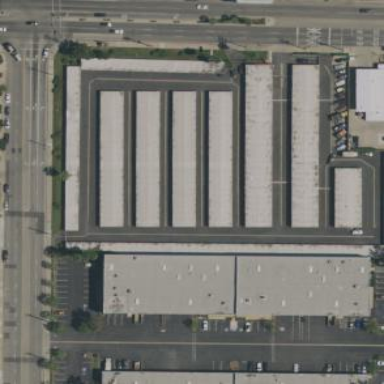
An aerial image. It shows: Warehouse building used for warehousing.